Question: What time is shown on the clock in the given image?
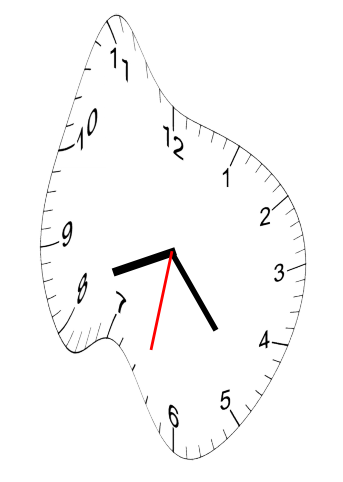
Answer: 08:23:32